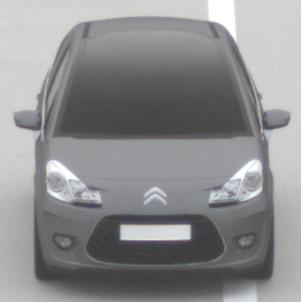
Make: Citroen
Model: C3 1.1
Detailed model: C3 (II)
Model produced from: 2010/01
Model produced until: 2012/03
Doors: 5
Color: gray
Road condition: dry road
Daytime: morning or afternoon
Contrast: low contrast